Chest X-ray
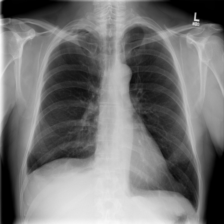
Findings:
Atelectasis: negative
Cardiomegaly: negative
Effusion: positive
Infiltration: negative
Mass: negative
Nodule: negative
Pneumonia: negative
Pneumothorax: negative
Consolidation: negative
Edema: negative
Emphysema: negative
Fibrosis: negative
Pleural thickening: negative
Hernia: negative